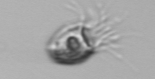
Label: Balanion